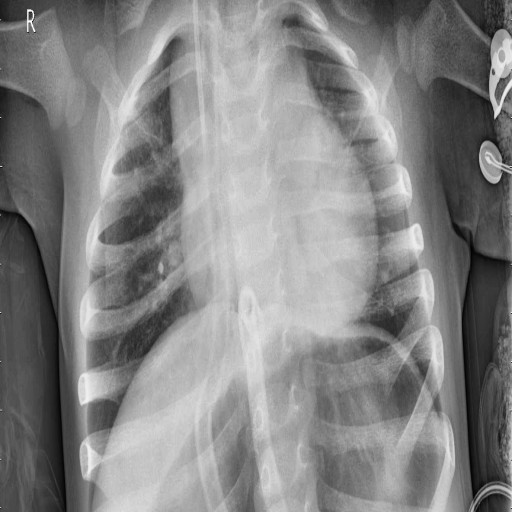
Finding: PNEUMONIA